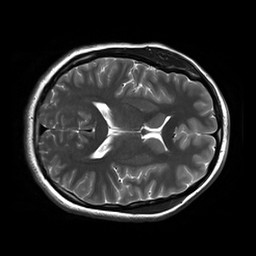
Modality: T2w
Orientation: axial
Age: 27
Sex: female
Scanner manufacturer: siemens
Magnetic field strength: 3 T
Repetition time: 8.53 s
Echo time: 0.091 s